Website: home-depot
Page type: billing-address
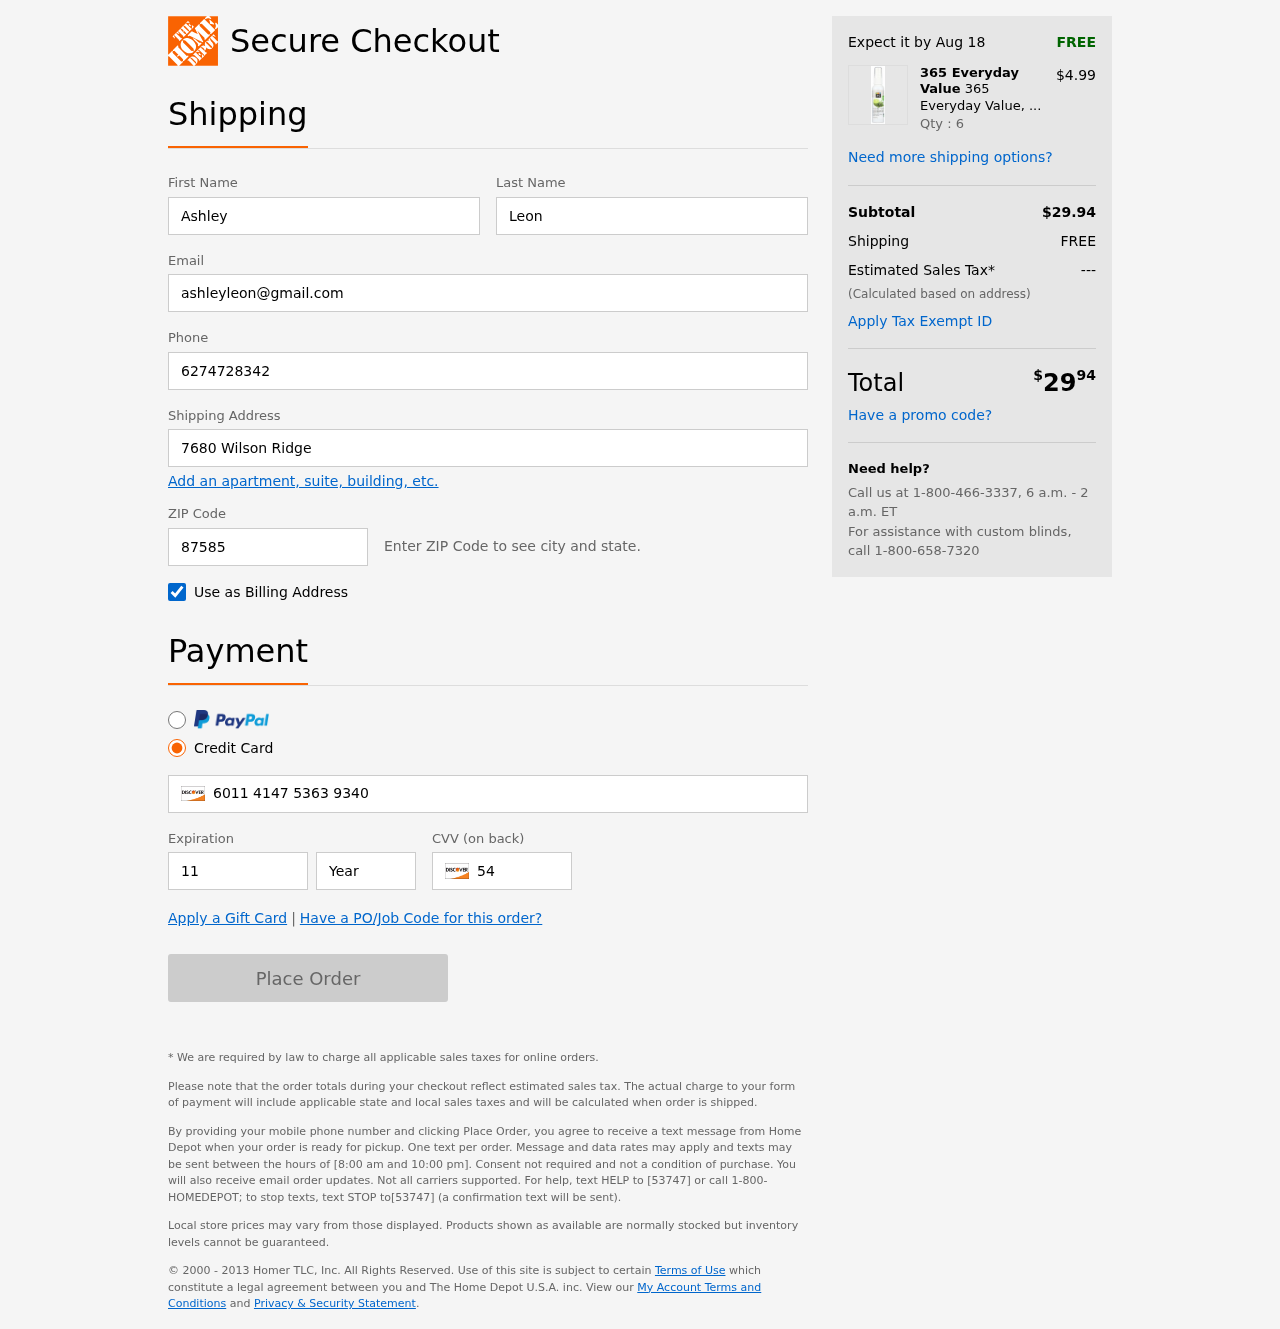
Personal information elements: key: PII_FIRSTNAME
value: Ashley
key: PII_LASTNAME
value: Leon
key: PII_EMAIL
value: ashleyleon@gmail.com
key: PII_PHONE
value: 6274728342
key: PII_STREET
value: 7680 Wilson Ridge
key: PII_POSTCODE
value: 87585
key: PII_CARD_NUMBER
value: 6011 4147 5363 9340
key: PII_CARD_EXPIRY_MONTH
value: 11
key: PII_CARD_CVV
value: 542
Product elements: key: PRODUCT1_BRAND
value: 365 Everyday Value
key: PRODUCT1_NAME
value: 365 Everyday Value, Hand Sanitizer Spray, Mojito Mint, 2 fl oz
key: PRODUCT1_PRICE
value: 4.99
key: PRODUCT1_QUANTITY
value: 6
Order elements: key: ORDER_DELIVERY_DATE
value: Aug 18
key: ORDER_SUBTOTAL
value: $29.94
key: ORDER_SHIPPING_COST
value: FREE
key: ORDER_TAX
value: ---
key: ORDER_TOTAL2
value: $2994